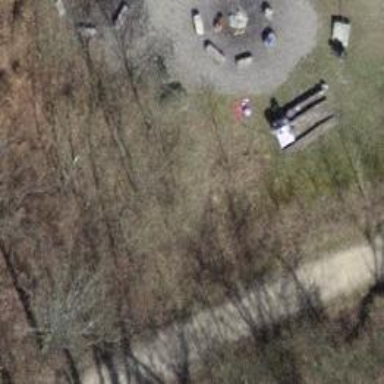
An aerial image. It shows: Picnic table located in leisure land area.